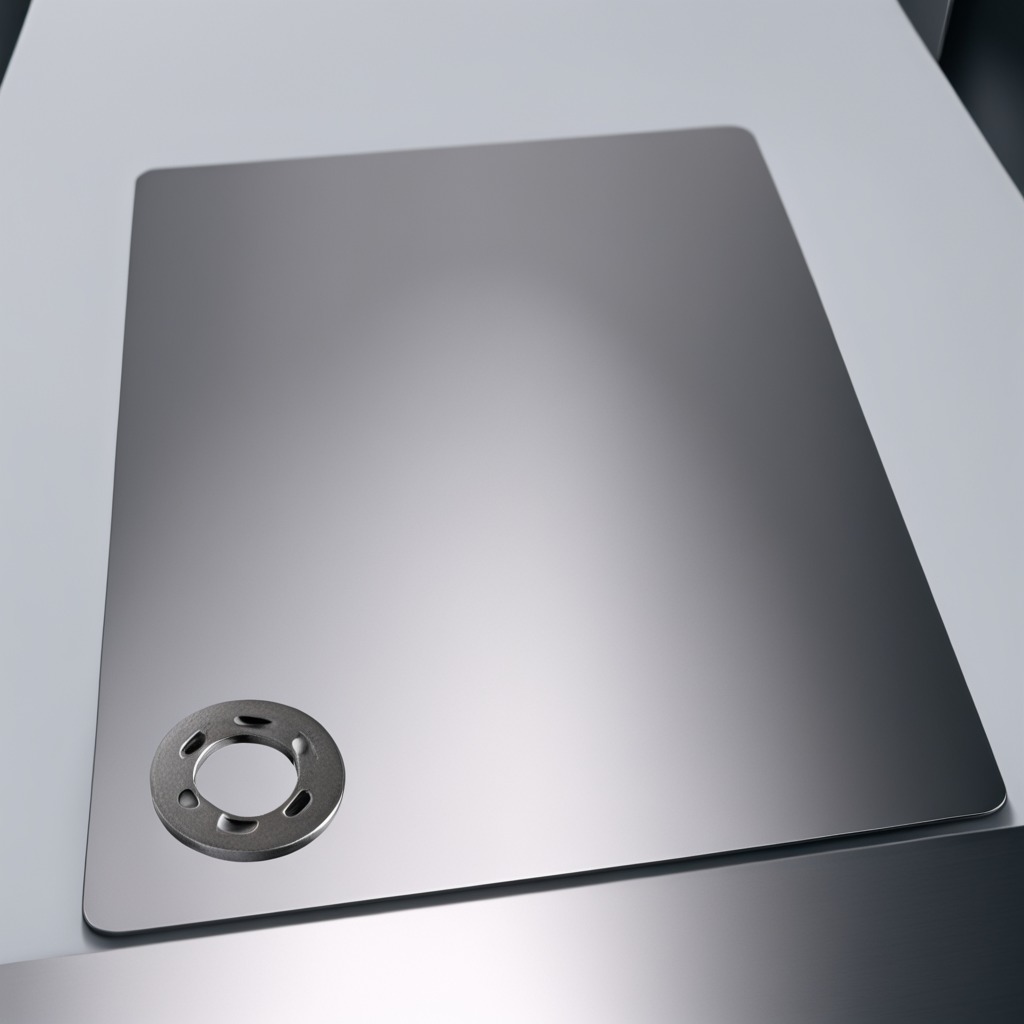
A flat metal washer is lying on the stainless steel table in a high-end prototyping lab.